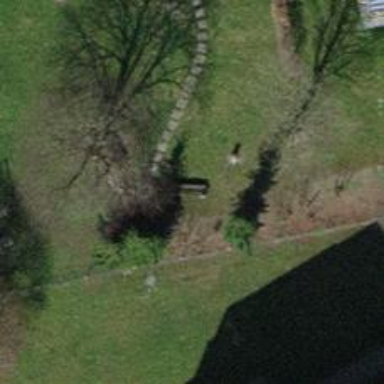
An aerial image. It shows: Brown bench in the vicinity.